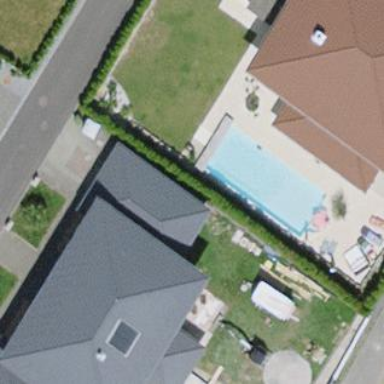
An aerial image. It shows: Swimming pool located in leisure land.